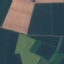
Land use / land cover class: AnnualCrop